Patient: sex M, age 78
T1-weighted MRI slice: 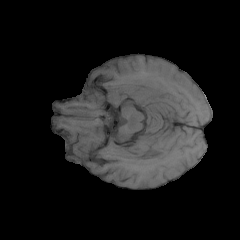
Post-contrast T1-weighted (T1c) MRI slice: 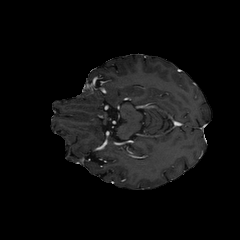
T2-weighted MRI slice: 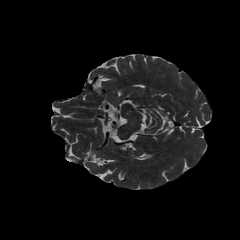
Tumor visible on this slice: no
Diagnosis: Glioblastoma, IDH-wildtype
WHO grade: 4